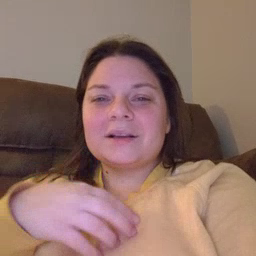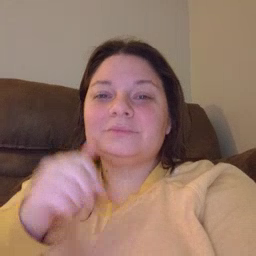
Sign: smile